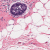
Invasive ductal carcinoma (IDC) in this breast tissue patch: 0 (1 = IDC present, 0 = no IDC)